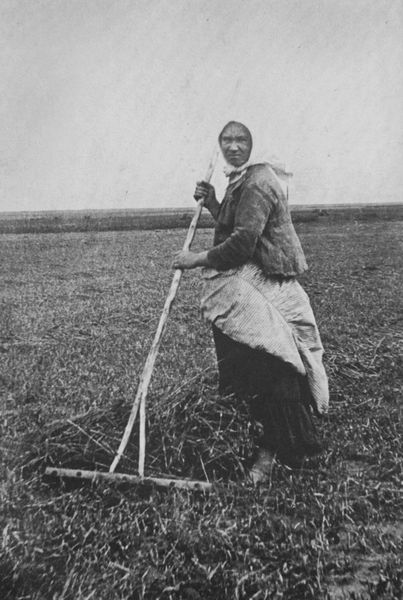
Titel: Feldarbeit
Künstler: Russischer Photograph
Schlagwörter: dunkel, himmel, landschaft, frau, grau, hell, kleid, licht, schwarz, weiss, blick, gras, tuch, wiese, rock, jacke, alte, arm, gesicht, kleidung, portrait, porträt, ebene, feld, horizont, wind, sonne, arbeit, bauern, stock, schürze, stab, acker, bäuerin, ernte, feldarbeit, heu, russland, sonnenlicht, weis, kopftuch, weste, steppe, foto, fotografie, photographie, griff, schwarz weiss, photo, plantage, wine, photografie, mittig, tundra, rechen, arbeiterin, atudie, russischer fotograph, harke, arme frau, bäuering, ganzkörperaufnahme, harken, roc, weisd